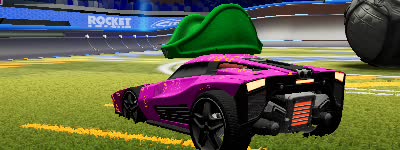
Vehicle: breakout